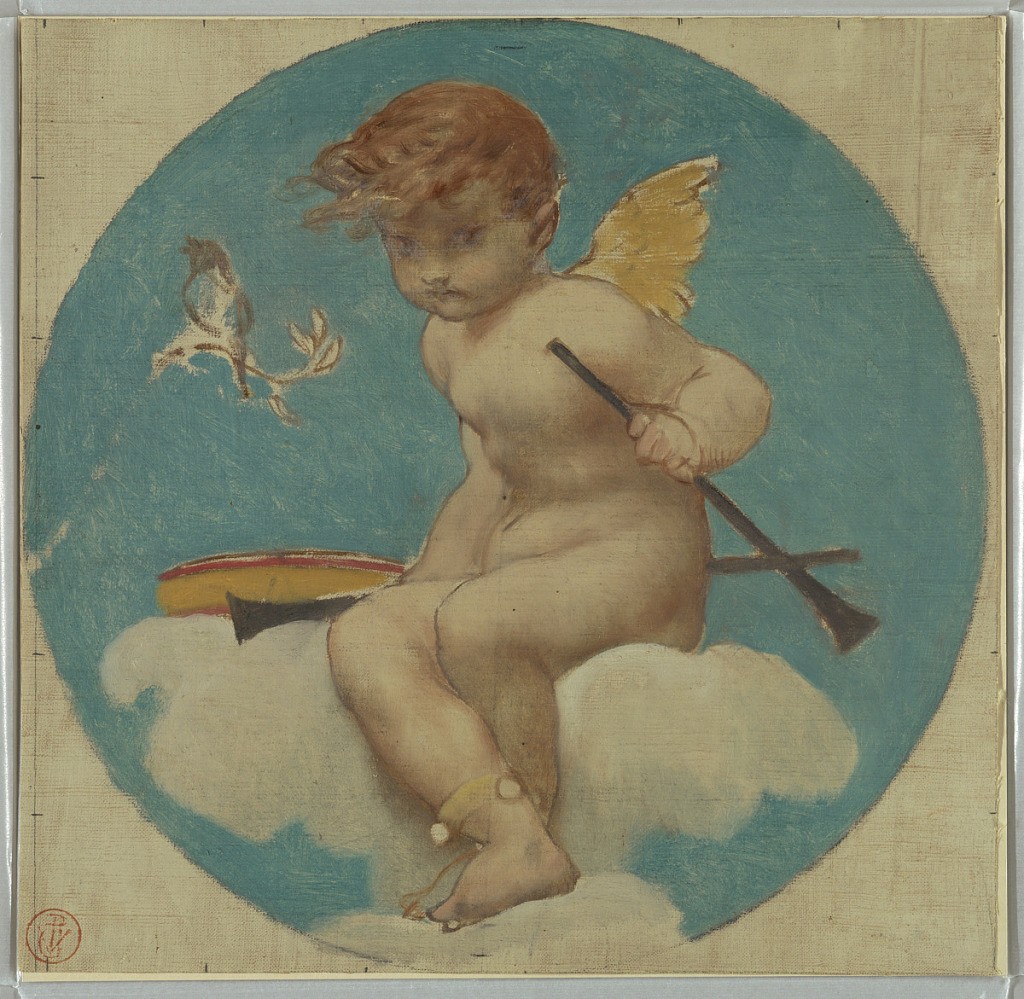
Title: Study for Roundel with Putto Holding Attributes of Music
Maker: Pierre-Victor Galland, Swiss, active France, 1822 - 1892
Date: late 19th century
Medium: Graphite and oil on canvas
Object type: Drawing
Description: Small winged putto seated on a cloud with a lute and two trumpets behind him.  Graphite marks around the perimeter used for placing the figure in the roundel.